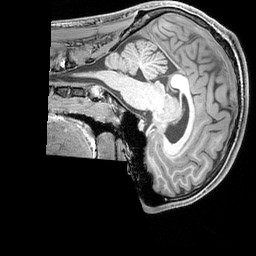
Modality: T1w
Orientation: sagittal
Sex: male
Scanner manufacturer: siemens
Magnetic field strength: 3 T
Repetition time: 2.3 s
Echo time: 0.00226 s